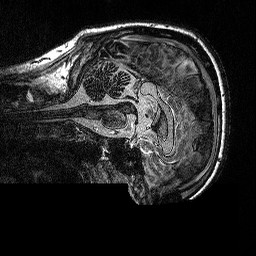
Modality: MP2RAGE
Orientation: sagittal
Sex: male
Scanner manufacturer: siemens
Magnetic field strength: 3 T
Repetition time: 5 s
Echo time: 0.00292 s